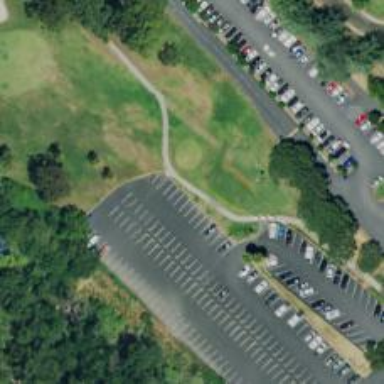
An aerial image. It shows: Path used for both walking and golf.